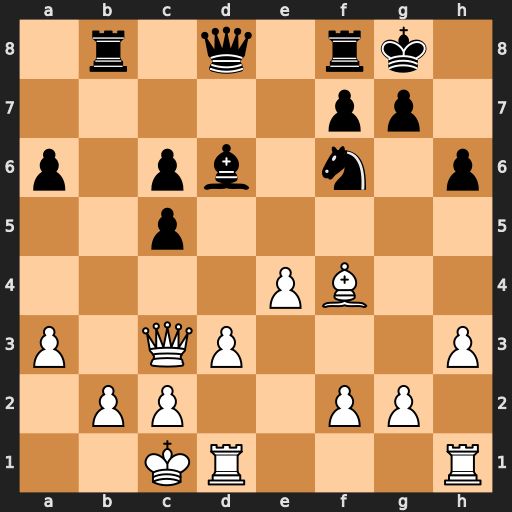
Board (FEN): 1r1q1rk1/5pp1/p1pb1n1p/2p5/4PB2/P1QP3P/1PP2PP1/2KR3R
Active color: w
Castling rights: -
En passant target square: -
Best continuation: Bxd6 Qxd6 e5 Qd5 exf6